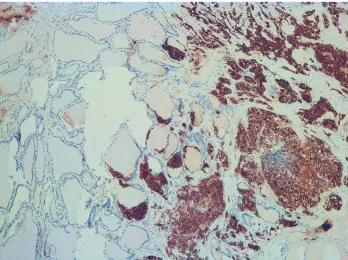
Histology of the surgical specimen. (A) Calcitonin-positive medullary thyroid cancer is adjacent to normal thyroid tissue (immunohistochemistry, x10).
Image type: pathology (immunostaining)